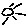
Label: sun